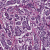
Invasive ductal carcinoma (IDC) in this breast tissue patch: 1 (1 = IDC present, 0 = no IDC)